Interaction volume radius: 10 \u00c5
Interaction volume height: 30 \u00c5
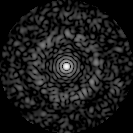
Disorder parameter: 0.8438